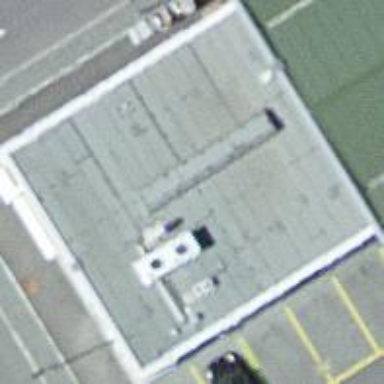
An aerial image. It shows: Commercial building housing convenience shop.